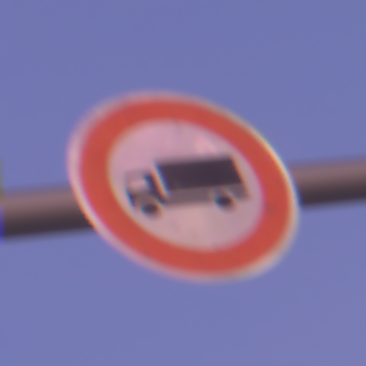
Verkehrszeichen: VerbotFuerKraftfahrzeugeUeberDreiKommaFuenfTonnen
Umgebung: Outdoor, Nature
Tageszeit: Dawn
Wetter: PartlyCloudy
Licht: Natural
Jahreszeit: NotSpecified
Kontrast: MediumContrast